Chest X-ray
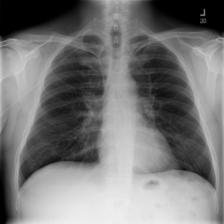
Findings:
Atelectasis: negative
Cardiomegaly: negative
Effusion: negative
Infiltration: negative
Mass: negative
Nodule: negative
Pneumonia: negative
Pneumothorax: negative
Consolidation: negative
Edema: negative
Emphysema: negative
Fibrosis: negative
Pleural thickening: negative
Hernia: negative